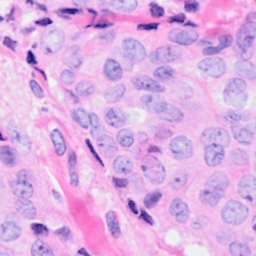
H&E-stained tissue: Breast